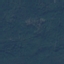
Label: Forest